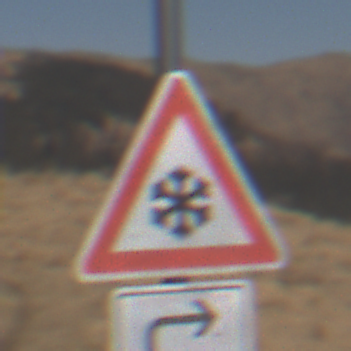
Verkehrszeichen: SchneeOderEisglaette
Zusatzzeichen unten: RichtungsangabeDurchPfeile5
Umgebung: Outdoor, Nature
Tageszeit: Midday
Wetter: Clear
Licht: Natural
Jahreszeit: NotSpecified
Kontrast: HighContrast